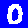
Digit: 0